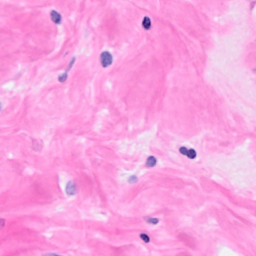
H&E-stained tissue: Breast